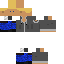
A male human skin with medium skin, wearing blonde long hair dressed in a blue hoodie and black pants, featuring a closed mouth.